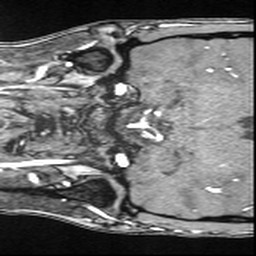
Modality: angio
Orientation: coronal
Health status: ill
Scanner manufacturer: siemens
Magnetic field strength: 3 T
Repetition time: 0.022 s
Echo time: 0.0036 s